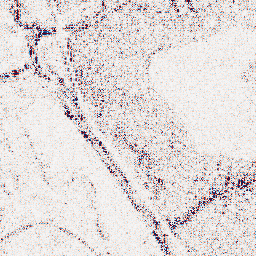
Category: wavelet
Decomposition family: wavelet_dwt
Decomposition parameters: wavelet: sym4
level: 1
Upsampling method: bicubic
Upsampling parameters: scale: 2
Upsampling scale: 2